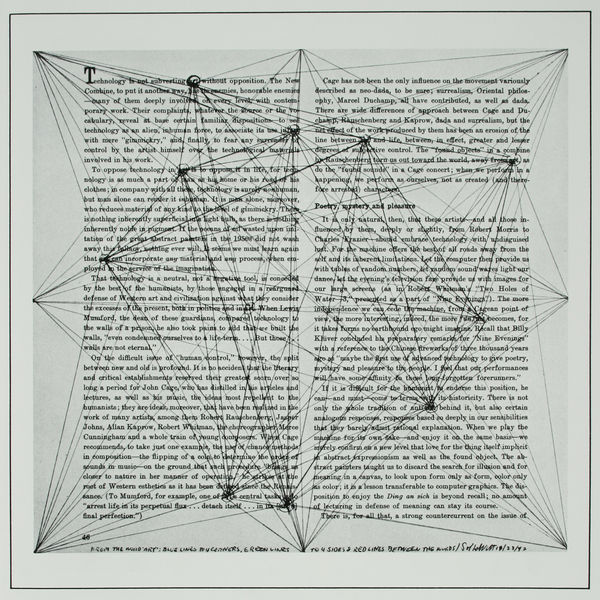
Titel: From the Word(s) "Art"; Blue Lines to Four Corners, Green Lines to Four Sides, and Red Lines between the Words
Künstler: Sol Lewitt
Standort: New Britain, Conn.
Institution: Museum of American Art
Schlagwörter: schwarz, weiss, zeichen, zeichnung, muster, knoten, gitter, figur, blatt, schrift, perspektive, linien, symmetrie, striche, punkte, buch, rechteck, symmetrisch, druck, seite, text, seiten, konstruktion, nadeln, geometrie, garn, netz, beschreibung, winkel, verbindungen, vertikale, kreuzungen, textur, fluchtpunkte, ücker, paratext, fussnote